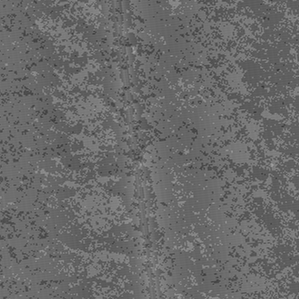
Label: frost